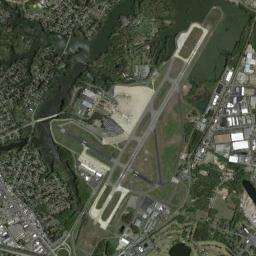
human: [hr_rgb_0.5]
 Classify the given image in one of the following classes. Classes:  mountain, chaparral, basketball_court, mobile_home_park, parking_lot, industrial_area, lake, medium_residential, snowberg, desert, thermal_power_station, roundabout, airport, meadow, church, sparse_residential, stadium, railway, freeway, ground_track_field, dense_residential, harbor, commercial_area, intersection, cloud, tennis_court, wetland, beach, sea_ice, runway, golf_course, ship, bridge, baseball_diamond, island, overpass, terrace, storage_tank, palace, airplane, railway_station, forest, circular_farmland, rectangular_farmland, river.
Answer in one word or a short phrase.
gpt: airport